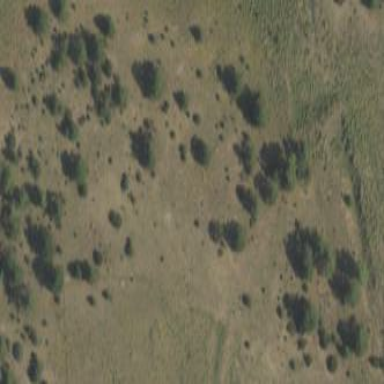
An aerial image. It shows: Woodland area filled with evergreen needle-leaved trees.